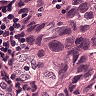
Metastatic tissue present: yes